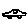
Label: car